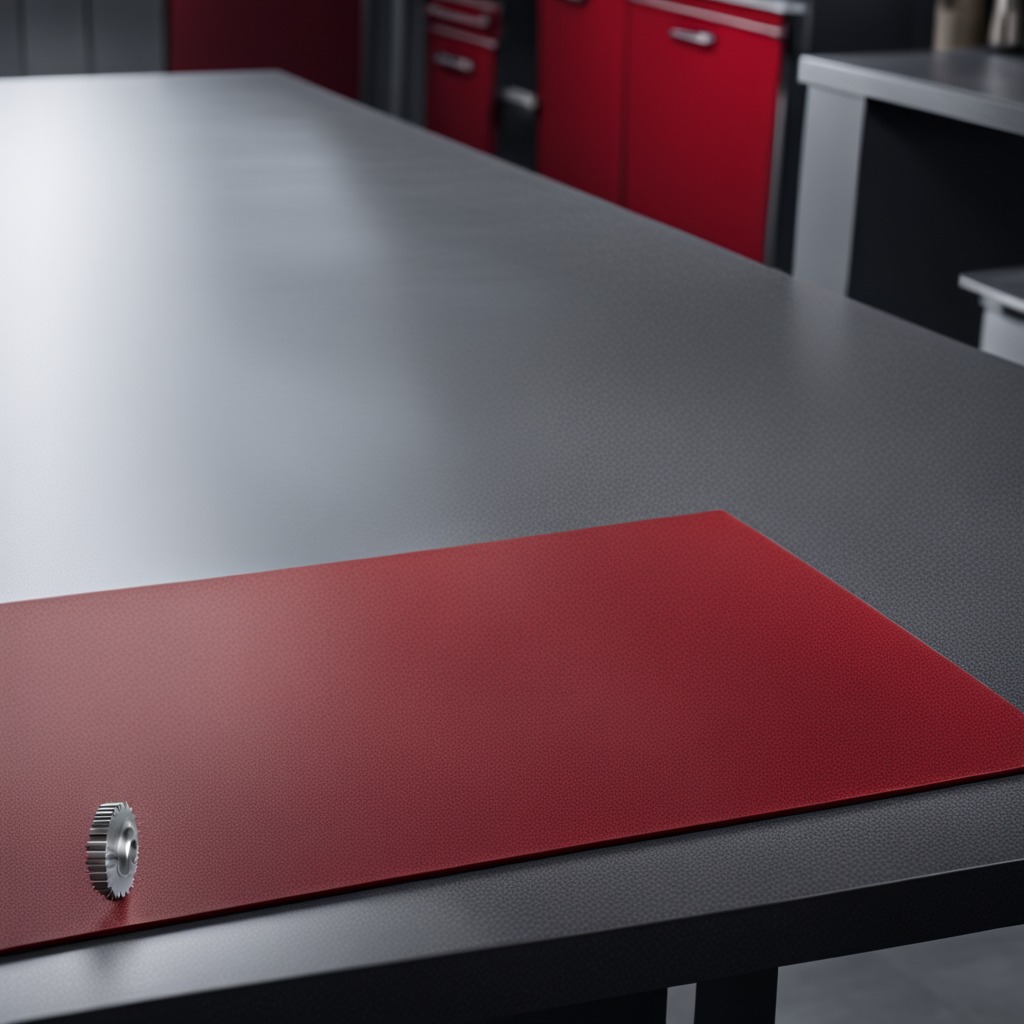
A steel gear with teeth is lying on the clean granite tabletop.